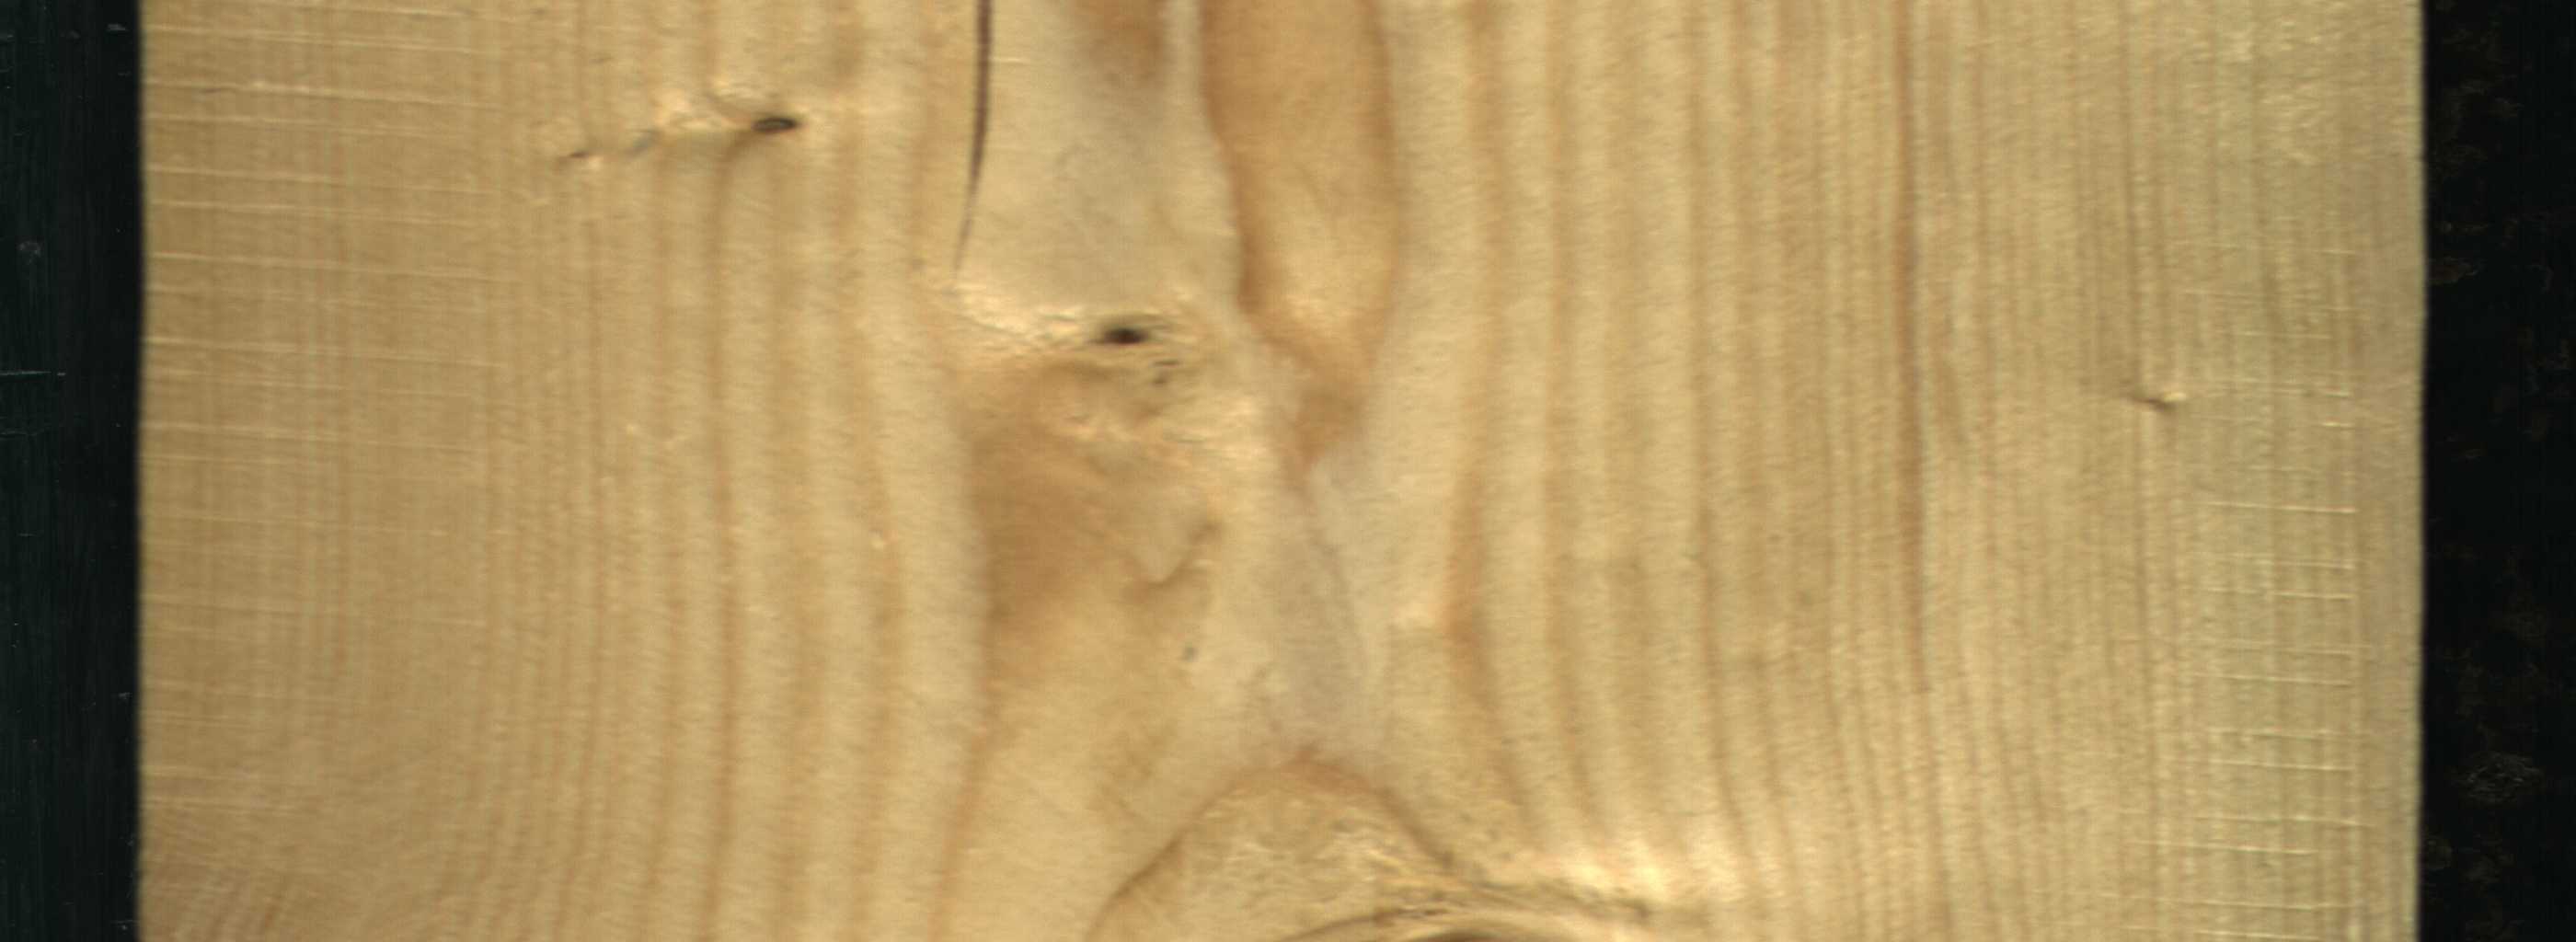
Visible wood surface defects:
Crack
Dead_Knot
Live_Knot
Live_Knot